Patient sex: F
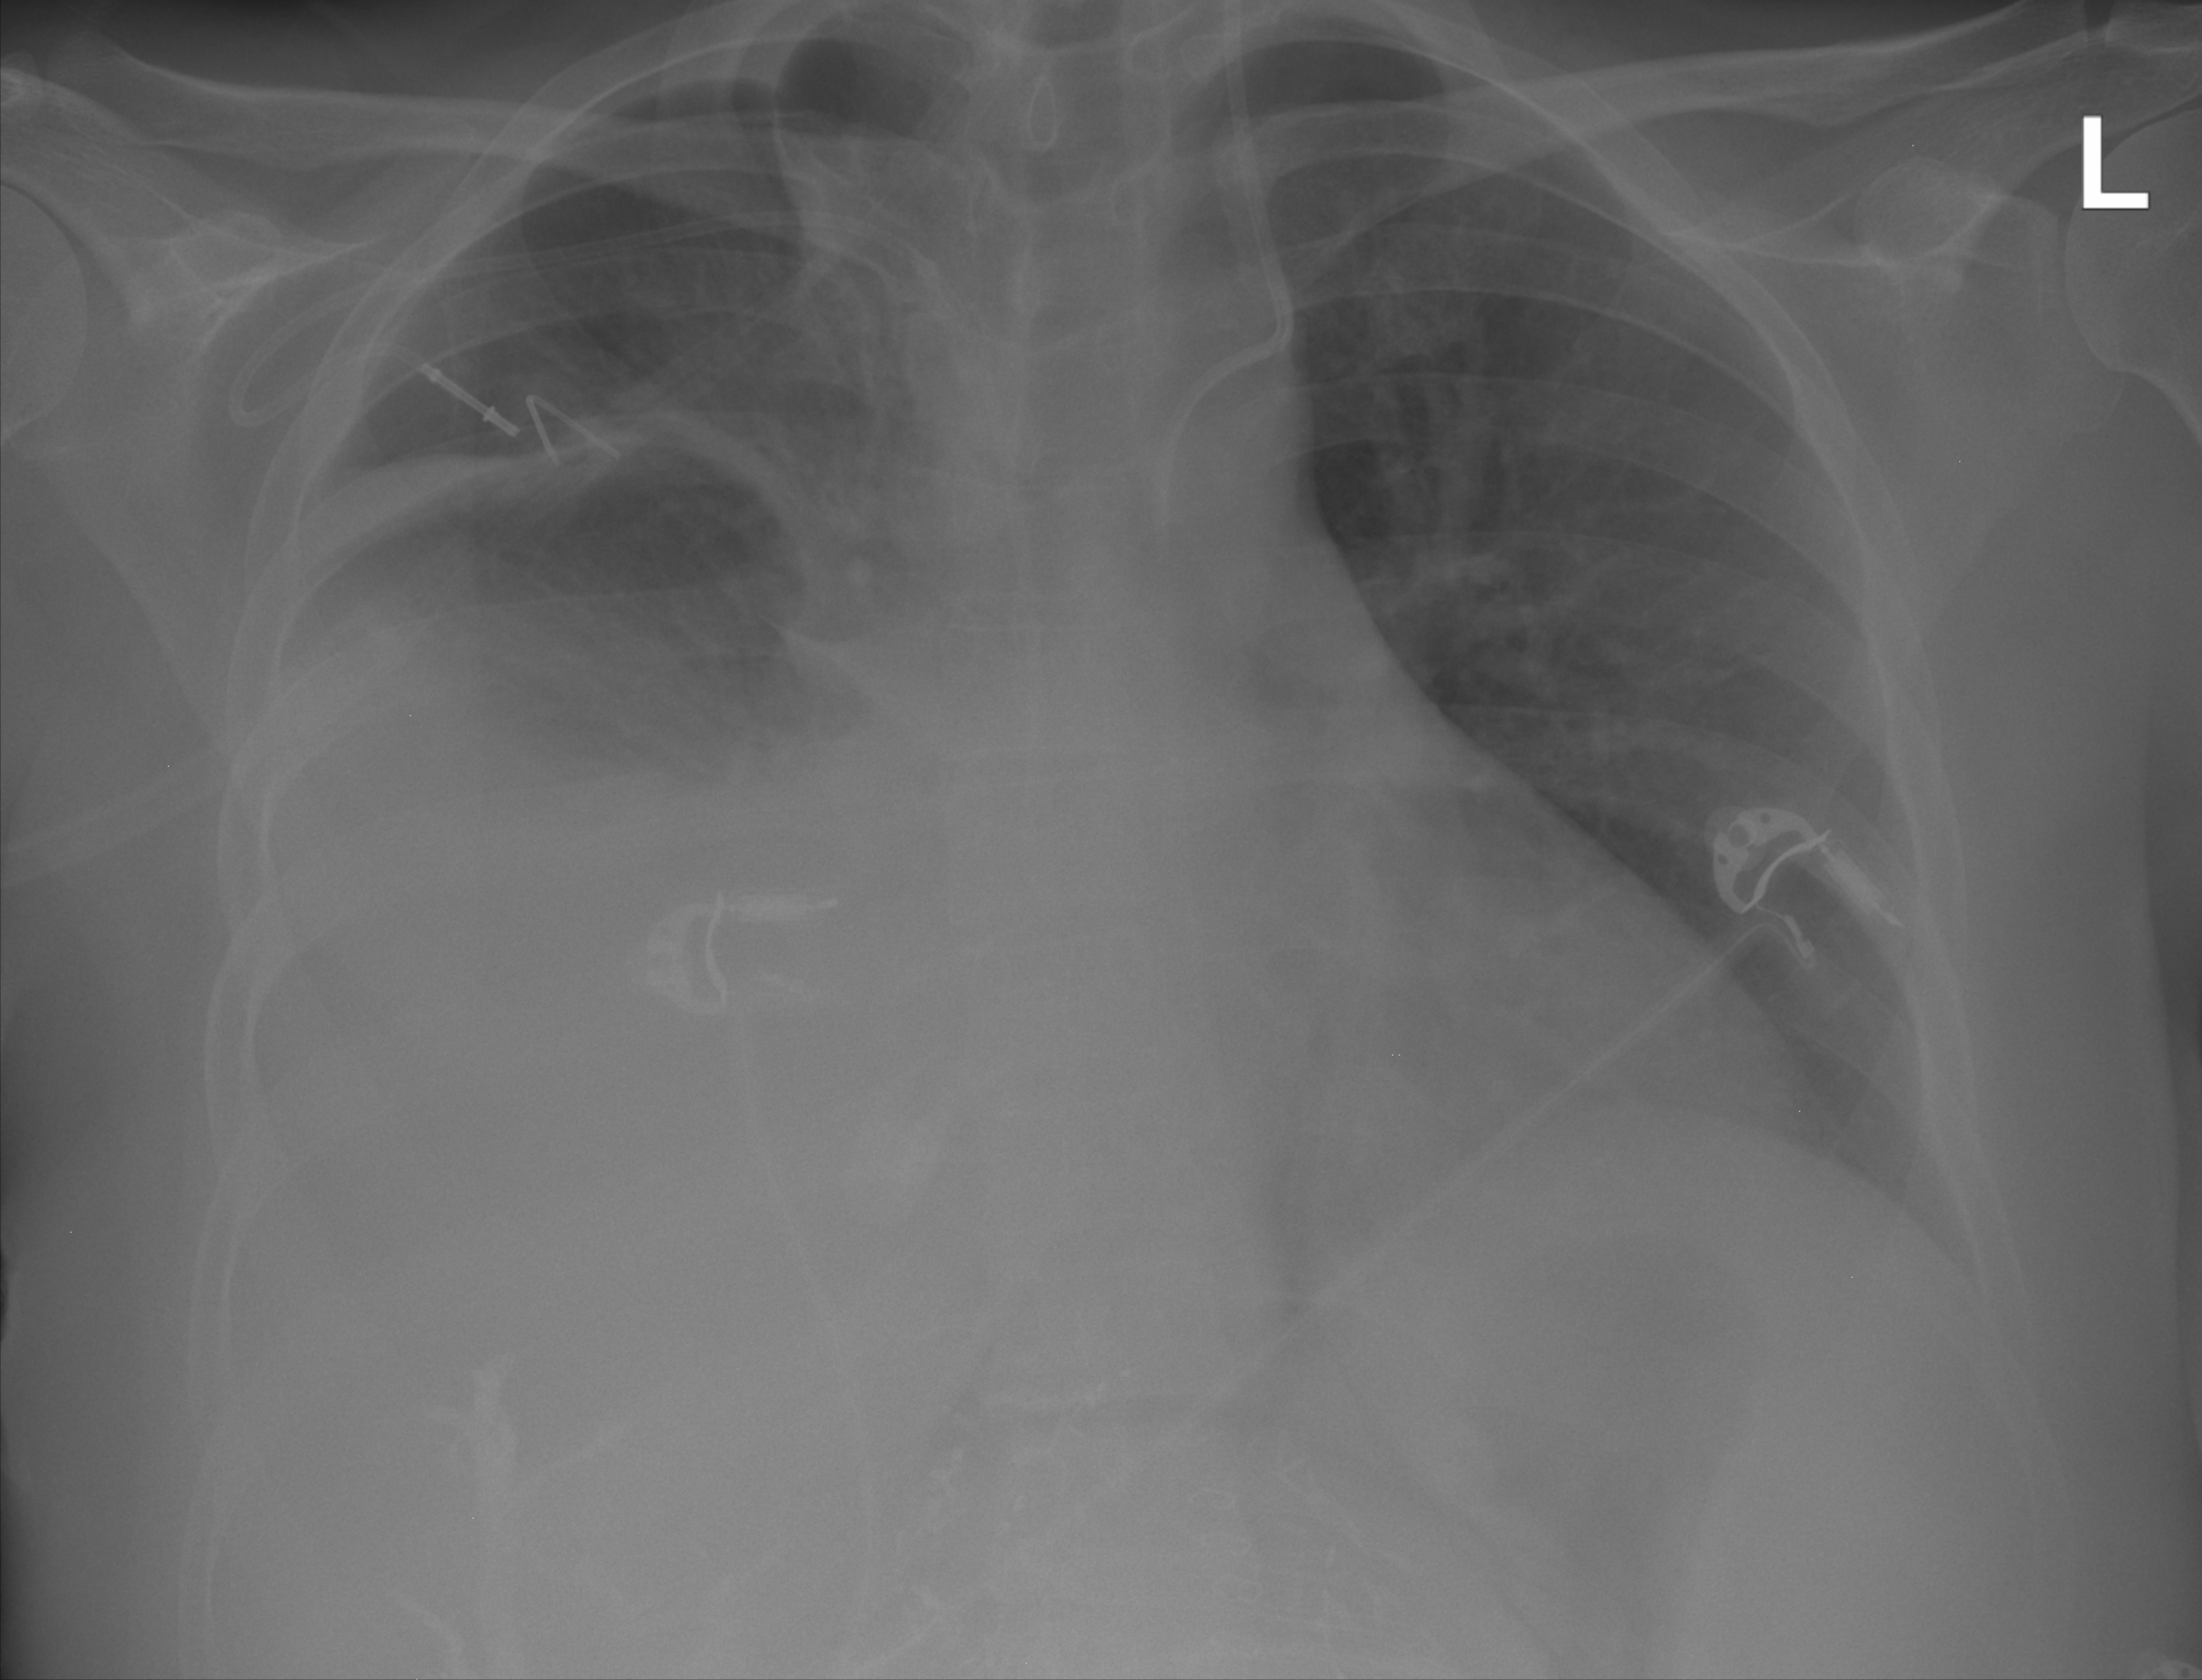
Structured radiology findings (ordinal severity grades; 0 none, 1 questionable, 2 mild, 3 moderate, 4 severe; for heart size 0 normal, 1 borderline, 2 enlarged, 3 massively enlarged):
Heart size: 2
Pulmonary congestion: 0
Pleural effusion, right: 1
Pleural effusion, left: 0
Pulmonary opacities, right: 3
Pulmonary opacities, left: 0
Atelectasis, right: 3
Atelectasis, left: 0